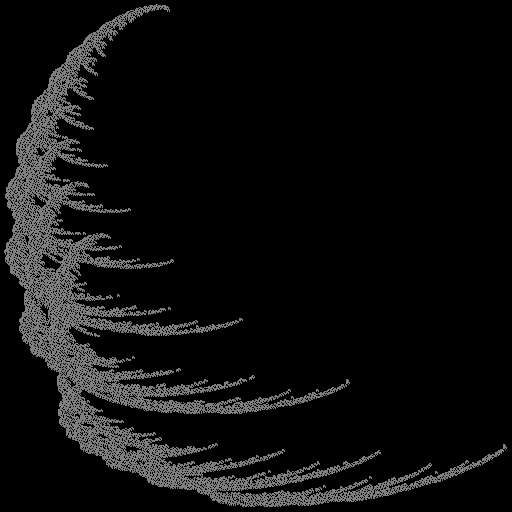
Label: snowdrift